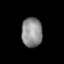
Tissue: lung
Cell type: Epithelial cells
Senescence score: 0.2035
Nuclear area (px): 599
Mean DAPI intensity: 141.312